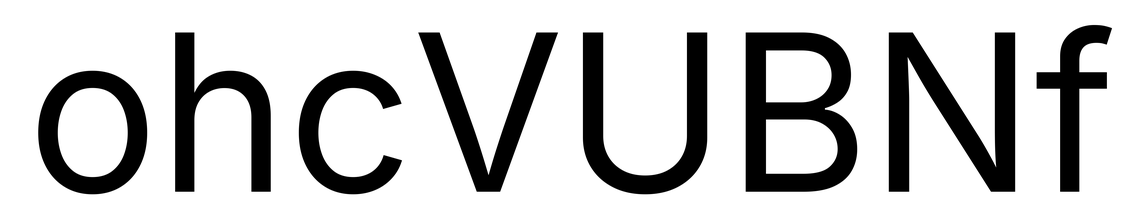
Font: Inter_Regular